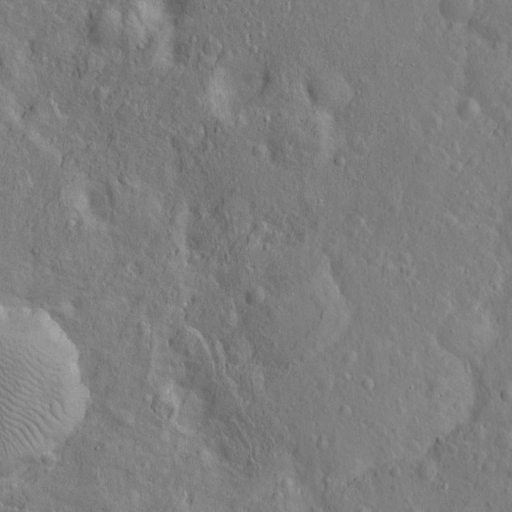
Classes present: Background, Cone